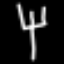
Label: fork